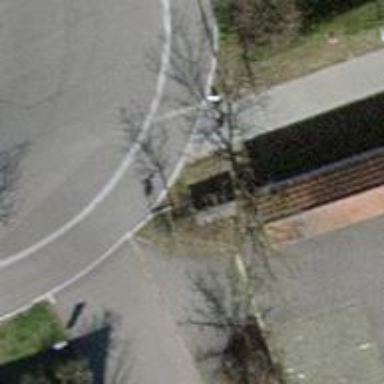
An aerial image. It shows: Bollard barrier.